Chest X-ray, PA view. Patient: 61 years old, sex F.
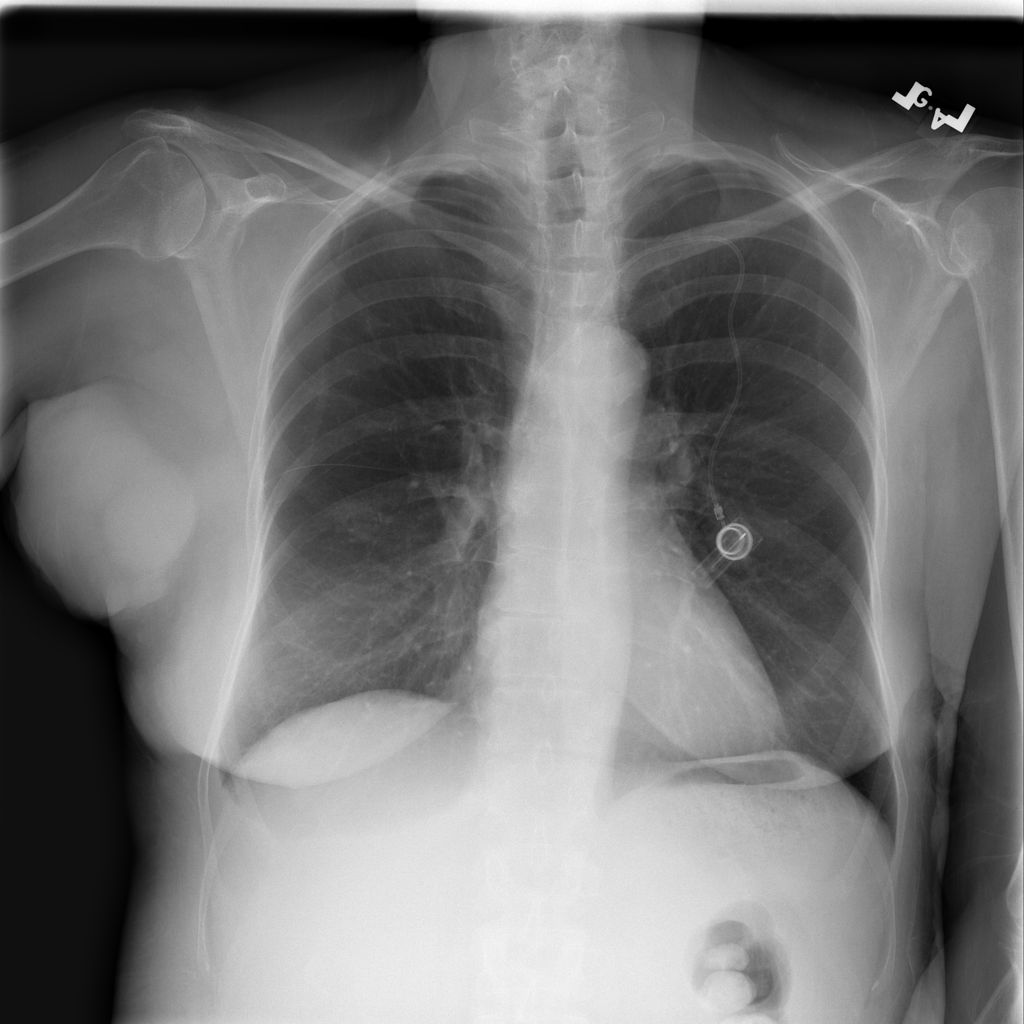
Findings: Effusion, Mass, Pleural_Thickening